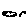
Label: cloud